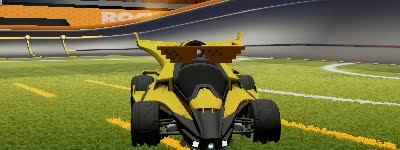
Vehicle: aftershock